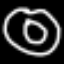
Label: donut